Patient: sex M, age 61
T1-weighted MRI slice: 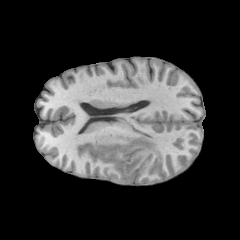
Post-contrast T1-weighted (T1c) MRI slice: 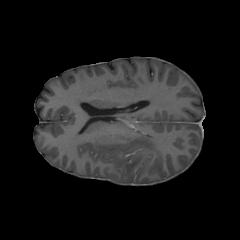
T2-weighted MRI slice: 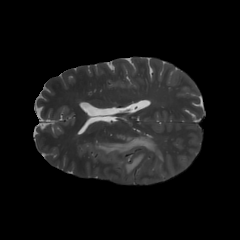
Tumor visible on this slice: yes
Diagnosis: Glioblastoma, IDH-wildtype
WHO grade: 4